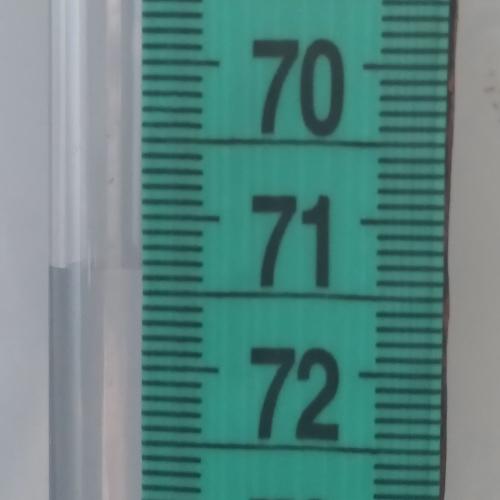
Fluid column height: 71.4 cm